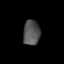
Tissue: lung
Cell type: T cells
Senescence score: 0.5773
Nuclear area (px): 415
Mean DAPI intensity: 83.169